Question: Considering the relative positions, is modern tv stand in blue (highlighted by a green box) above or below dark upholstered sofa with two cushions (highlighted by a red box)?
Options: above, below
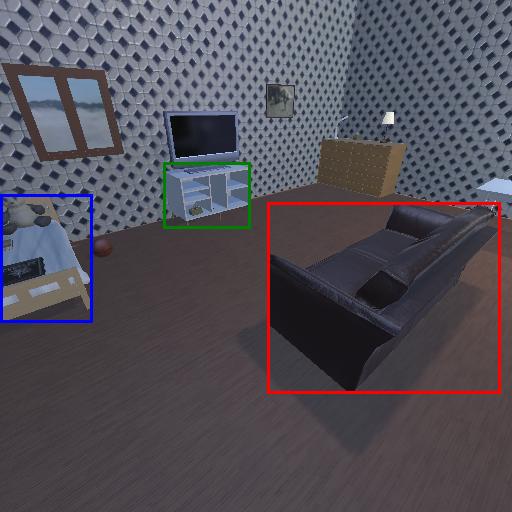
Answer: above